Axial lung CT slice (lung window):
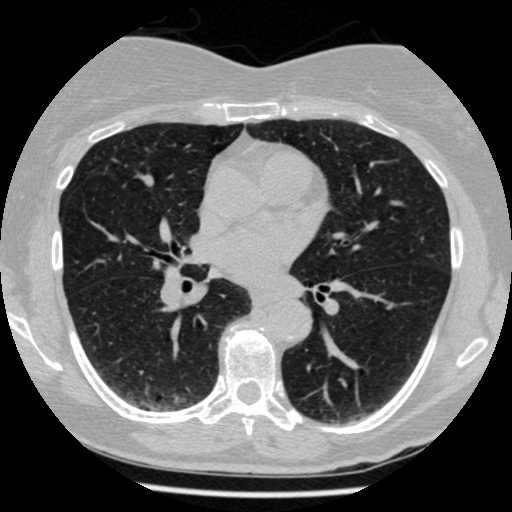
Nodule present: no